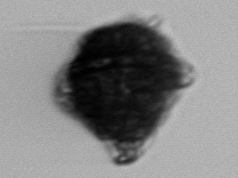
Label: Gonyaulax